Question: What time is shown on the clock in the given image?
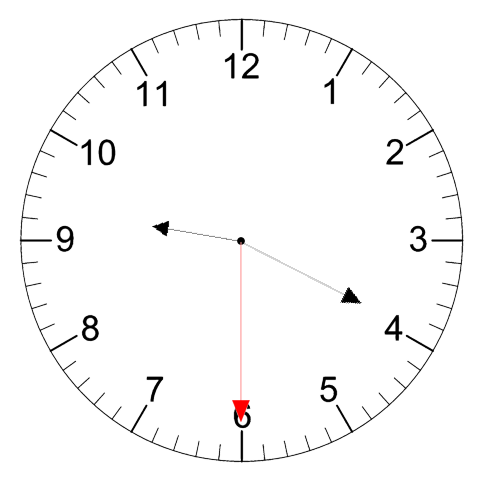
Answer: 09:19:30